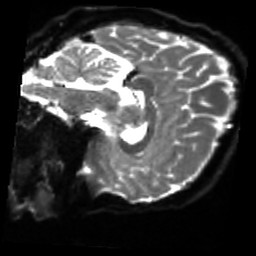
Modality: sbref
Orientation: sagittal
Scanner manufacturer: siemens
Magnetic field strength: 3 T
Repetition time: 4 s
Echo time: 0.0594 s